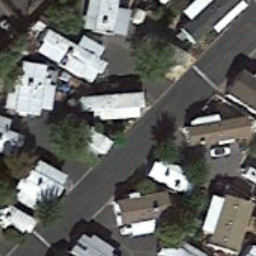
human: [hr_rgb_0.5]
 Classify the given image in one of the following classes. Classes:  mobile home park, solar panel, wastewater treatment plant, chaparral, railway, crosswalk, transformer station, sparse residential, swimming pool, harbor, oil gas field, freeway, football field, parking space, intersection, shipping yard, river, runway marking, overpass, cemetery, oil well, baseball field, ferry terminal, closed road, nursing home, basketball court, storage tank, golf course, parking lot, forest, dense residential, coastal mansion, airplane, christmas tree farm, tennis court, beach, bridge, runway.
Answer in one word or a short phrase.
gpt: mobile home park